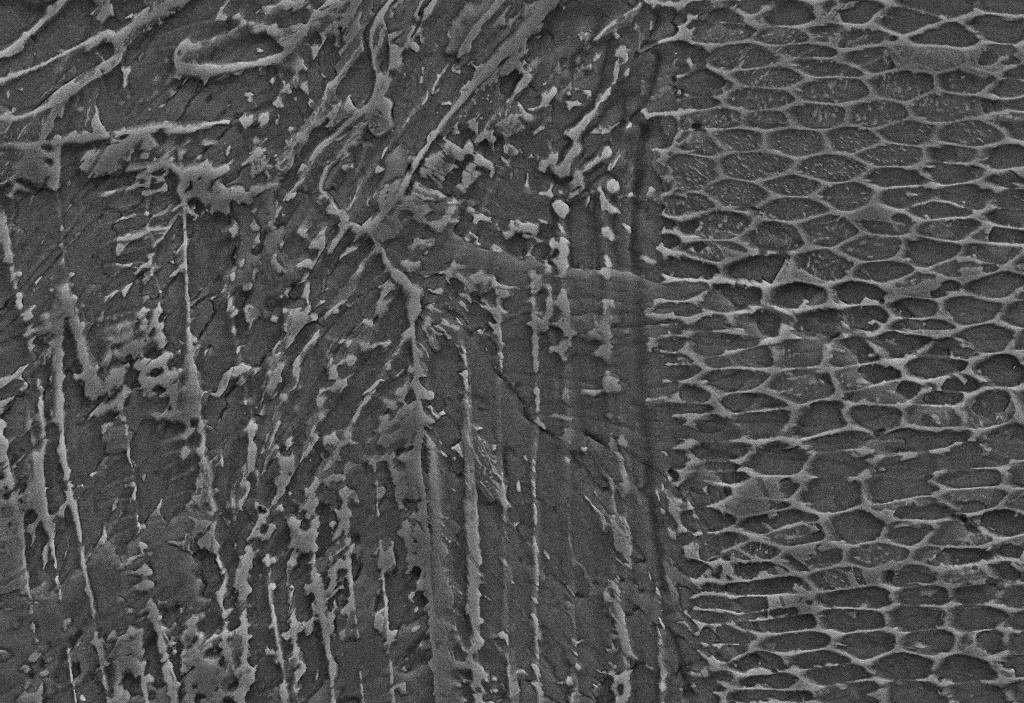
SEM micrograph, magnification: 10000x, scale bar: 2 µm
Phase areas (pixels) — Matrix: 250703; Austenite: 415321; Martensite/Austenite: 53848; Precipitate: 0; Defect: 0; total: 719872